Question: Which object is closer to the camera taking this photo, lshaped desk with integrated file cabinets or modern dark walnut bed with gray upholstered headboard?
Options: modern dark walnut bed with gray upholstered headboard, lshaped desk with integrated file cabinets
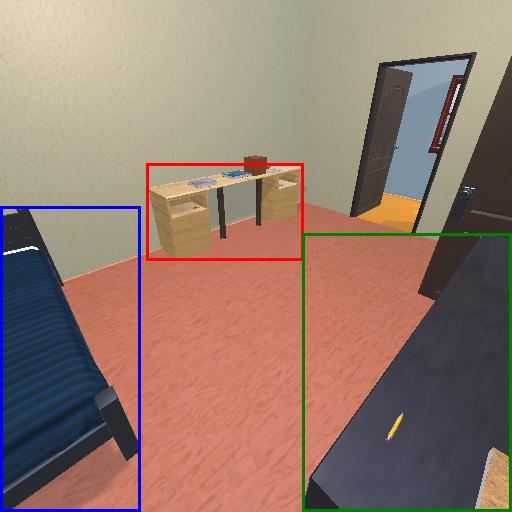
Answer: modern dark walnut bed with gray upholstered headboard